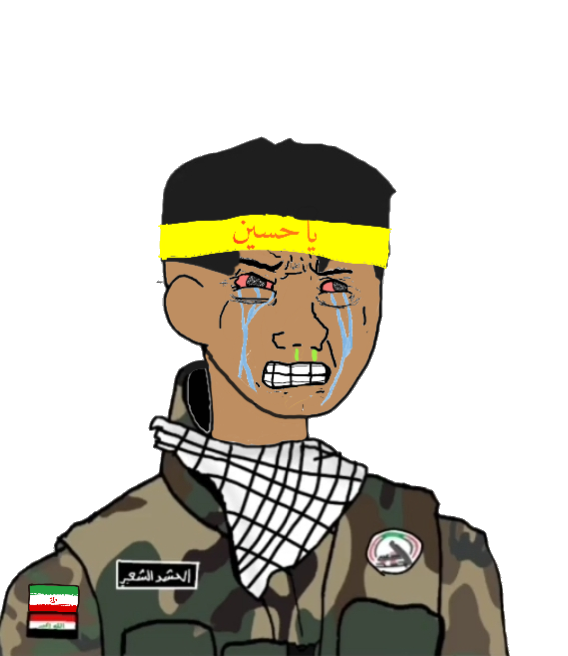
Label: 5_Twinkjak